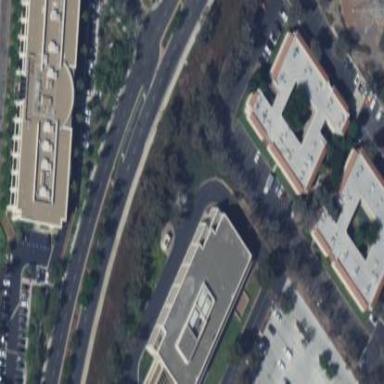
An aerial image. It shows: Commercial building.